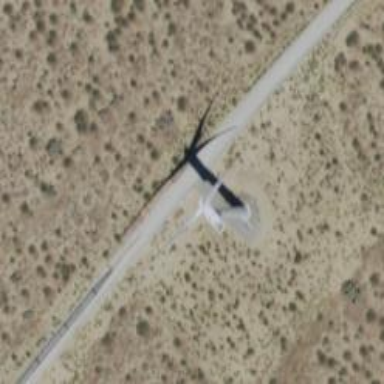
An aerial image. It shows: Wind generator with horizontal axis. The wind turbine is from Vestas.